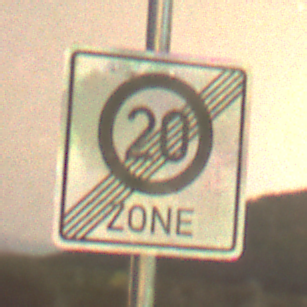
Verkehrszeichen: EndeZone20
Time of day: Night
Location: Outdoor (Suburban)
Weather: Clear
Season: NotSpecified
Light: Artificial